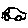
Label: car